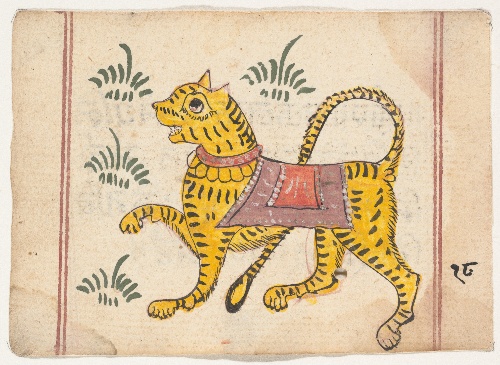
Date: ca. 1800
Object type: Folio
Classification: Paintings
Medium: Ink and opaque watercolor on paper
Culture: India
Dimensions: 3 3/16 x 4 1/2 in. (8.1 x 11.4 cm)
Department: Asian Art
Credit line: Gift of Daniel J. Slott, 1977
Accession year: 1977
Repository: Metropolitan Museum of Art, New York, NY
Tags: Animals